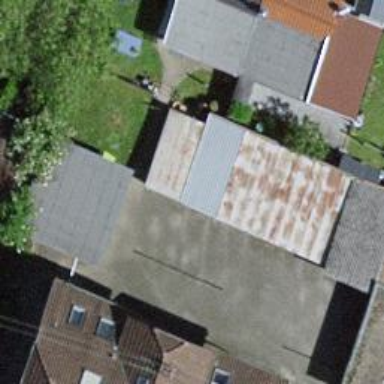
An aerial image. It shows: Group of garages.